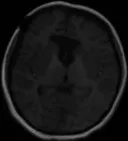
Postoperative day 16 and 30 MR images. A, b, c: The three images showed slightly symmetrical abnormal lesions at basal ganglia nucleus taken on postoperative day 16. Axial T1-weighted MR image. Show hypointense abnormality in the basal ganglia area.
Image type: radiology (mri)